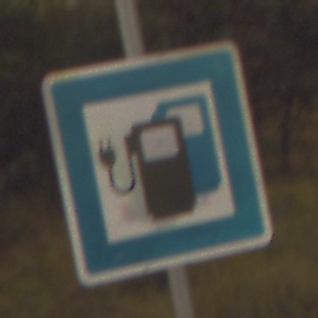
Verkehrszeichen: LadestationFuerElektrofahrzeuge
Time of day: Night
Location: Outdoor (Nature)
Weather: Clear
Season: NotSpecified
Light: Natural